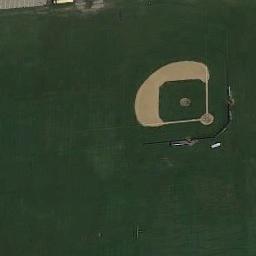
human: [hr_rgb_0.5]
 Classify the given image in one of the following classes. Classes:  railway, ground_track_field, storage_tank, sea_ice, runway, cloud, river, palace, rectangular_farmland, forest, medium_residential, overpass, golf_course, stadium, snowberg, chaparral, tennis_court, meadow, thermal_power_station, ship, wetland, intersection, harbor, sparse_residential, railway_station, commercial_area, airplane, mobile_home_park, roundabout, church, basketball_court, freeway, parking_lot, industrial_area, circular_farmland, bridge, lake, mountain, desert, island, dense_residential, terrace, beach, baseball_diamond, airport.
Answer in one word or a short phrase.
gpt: baseball_diamond